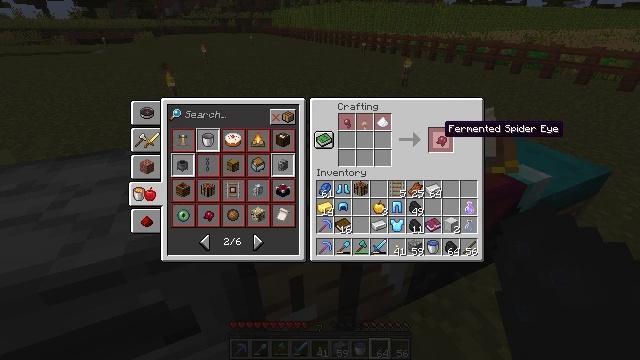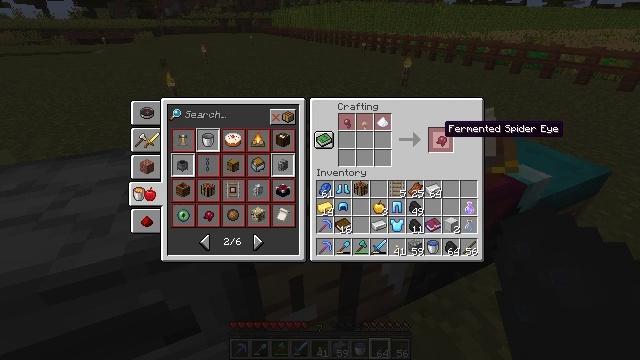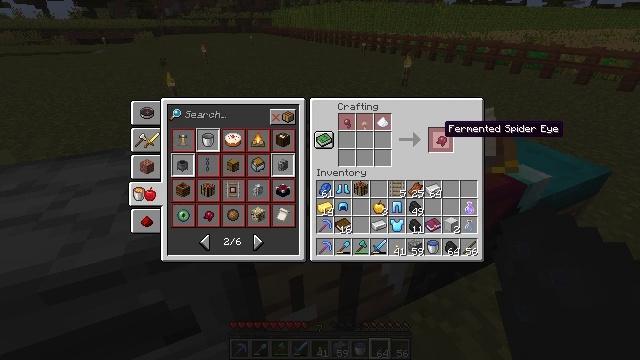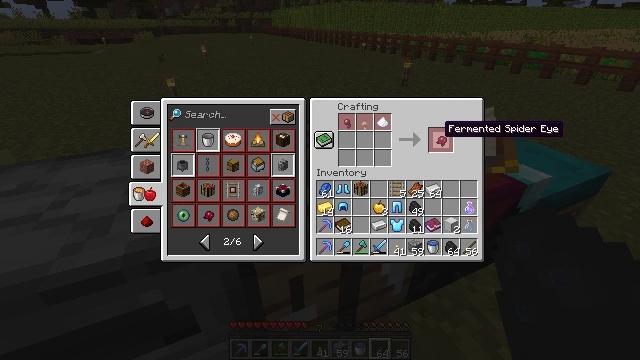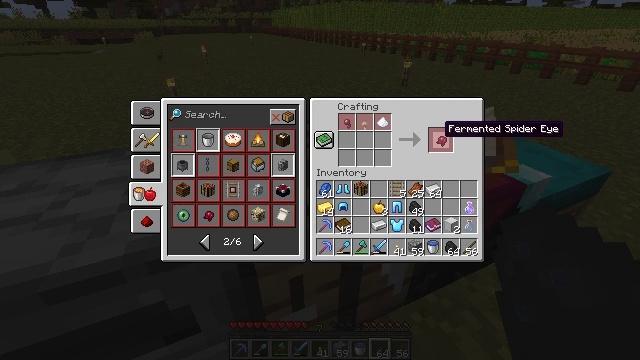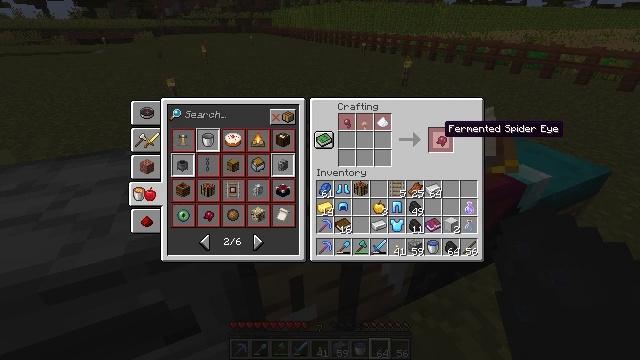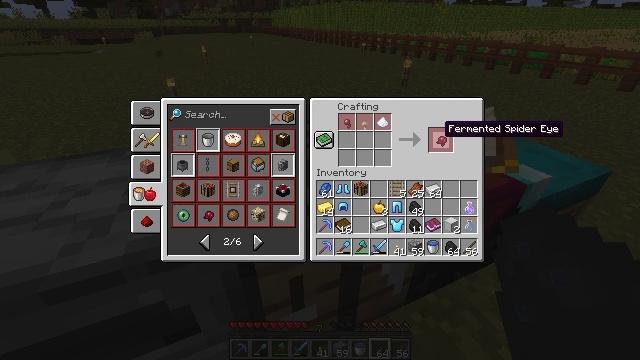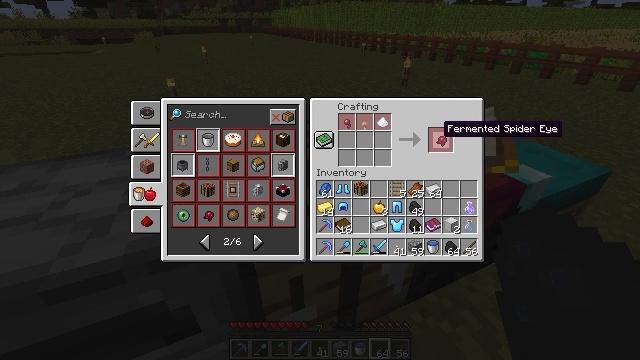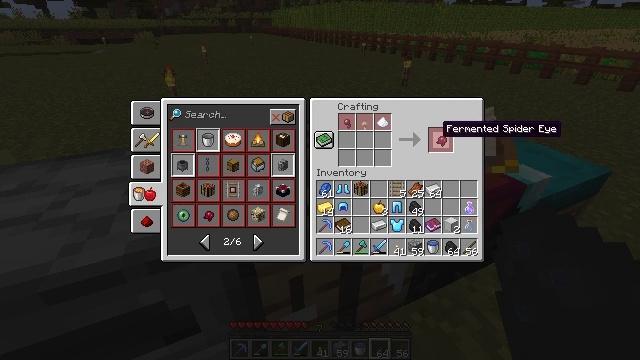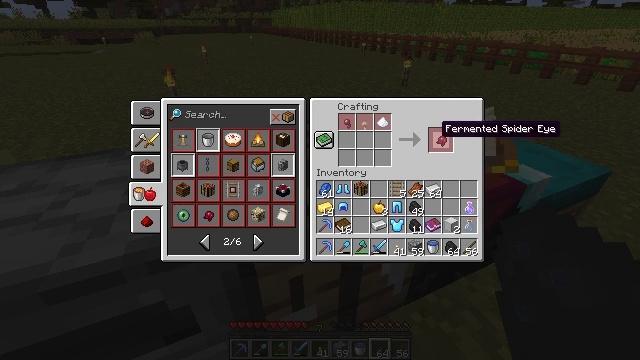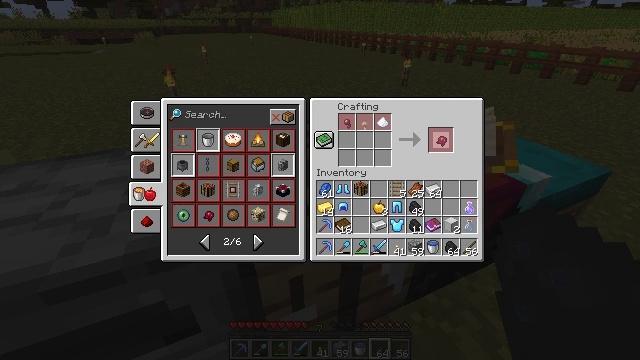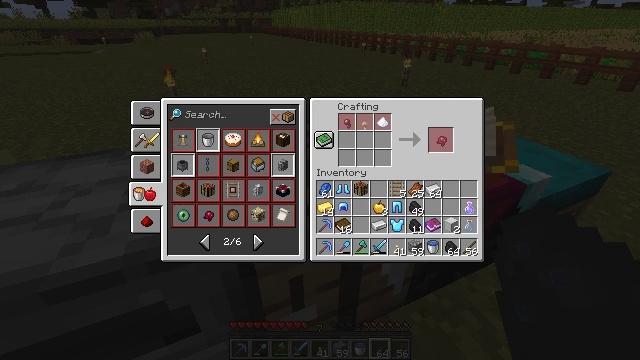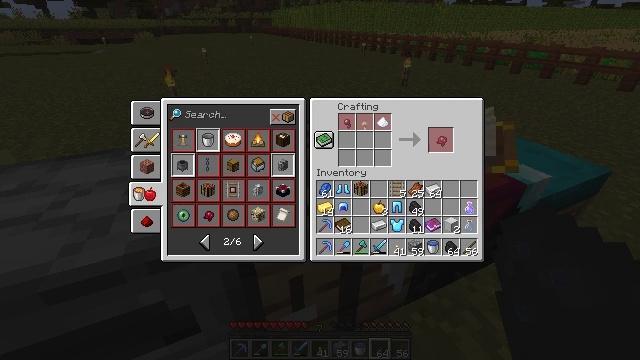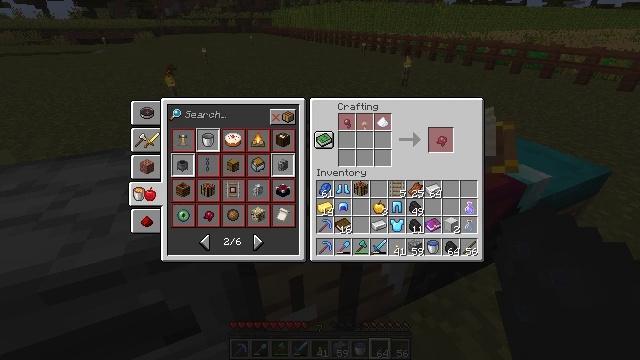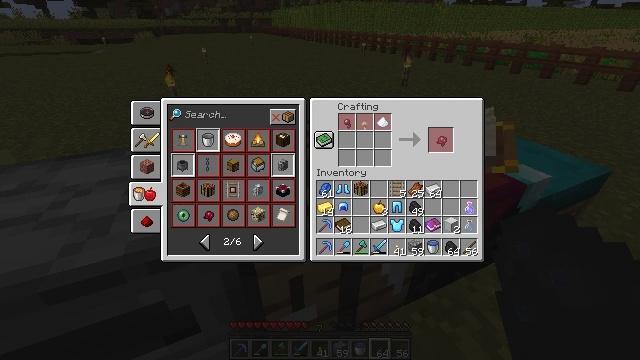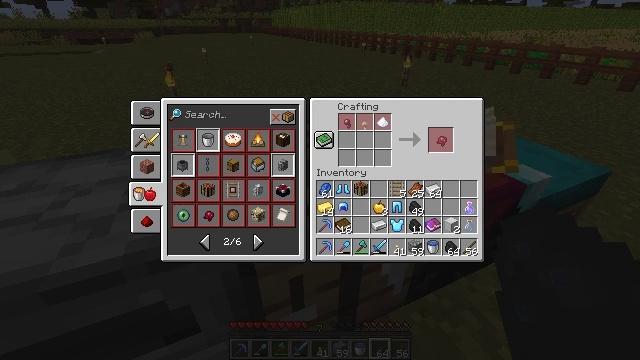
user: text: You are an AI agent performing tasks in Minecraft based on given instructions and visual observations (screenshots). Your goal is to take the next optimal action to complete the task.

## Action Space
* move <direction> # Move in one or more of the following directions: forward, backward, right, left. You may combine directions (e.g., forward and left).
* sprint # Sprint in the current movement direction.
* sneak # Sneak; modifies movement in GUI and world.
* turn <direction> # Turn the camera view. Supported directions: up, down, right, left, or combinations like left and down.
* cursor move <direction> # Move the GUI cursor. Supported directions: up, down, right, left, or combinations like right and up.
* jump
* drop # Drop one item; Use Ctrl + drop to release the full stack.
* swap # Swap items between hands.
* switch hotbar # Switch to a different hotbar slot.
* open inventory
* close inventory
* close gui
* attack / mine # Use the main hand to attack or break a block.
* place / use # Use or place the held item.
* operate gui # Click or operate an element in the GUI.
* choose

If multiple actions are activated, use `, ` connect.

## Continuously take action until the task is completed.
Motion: motion action
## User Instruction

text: Take spider eye, mushroom, and sugar to craft a fermented spider eye.
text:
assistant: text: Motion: no_op
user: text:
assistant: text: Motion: no_op
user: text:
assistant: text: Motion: no_op
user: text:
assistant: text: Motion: no_op
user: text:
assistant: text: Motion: no_op
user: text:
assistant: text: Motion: no_op
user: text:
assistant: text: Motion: no_op
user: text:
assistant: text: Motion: no_op
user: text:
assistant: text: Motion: no_op
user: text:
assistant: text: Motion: no_op
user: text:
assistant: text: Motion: no_op
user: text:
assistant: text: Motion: no_op
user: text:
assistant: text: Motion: no_op
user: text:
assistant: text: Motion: no_op
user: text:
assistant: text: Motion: no_op
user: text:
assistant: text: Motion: no_op
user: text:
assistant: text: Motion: no_op
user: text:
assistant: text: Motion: no_op
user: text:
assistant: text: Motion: cursor move left and down
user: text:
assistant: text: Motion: cursor move left and down
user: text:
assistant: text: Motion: cursor move left and down
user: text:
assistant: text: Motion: cursor move left and down
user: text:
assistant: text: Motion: no_op
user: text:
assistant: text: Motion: no_op
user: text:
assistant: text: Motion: no_op
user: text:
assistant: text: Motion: no_op
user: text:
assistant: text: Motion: no_op
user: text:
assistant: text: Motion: no_op
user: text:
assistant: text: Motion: no_op
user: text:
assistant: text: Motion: no_op